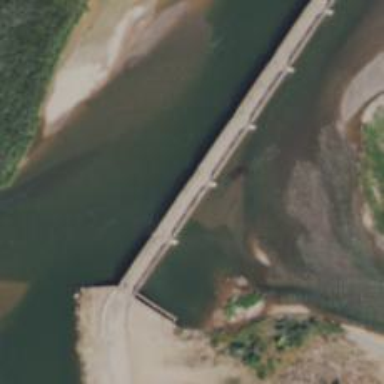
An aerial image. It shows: Dam across waterway.